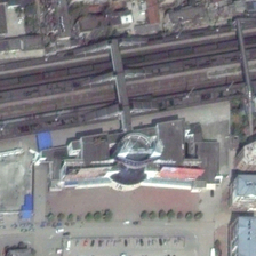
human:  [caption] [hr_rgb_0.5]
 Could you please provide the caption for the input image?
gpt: There is a white railway station

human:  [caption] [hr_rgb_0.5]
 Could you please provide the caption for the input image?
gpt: There is a grey railway station next to two parallel tracks

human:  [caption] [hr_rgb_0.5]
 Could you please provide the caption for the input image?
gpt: There is a grey railroad station next to the two parallel trains

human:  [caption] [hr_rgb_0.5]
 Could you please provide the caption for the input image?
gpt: There is a grey railway station beside two parallel tracks

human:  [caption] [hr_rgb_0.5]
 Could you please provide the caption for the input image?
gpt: There's a gray railway station next to two parallel lines